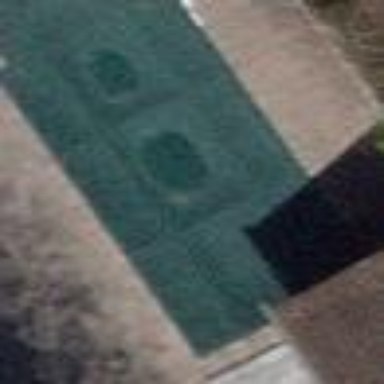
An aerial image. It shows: Personal swimming pool located on leisure land.